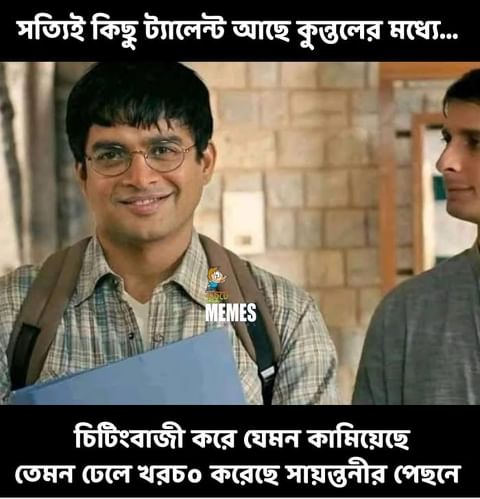
Text: সত্যিই কিছু ট্যালেন্ট আছে কুন্তলের মধ্যে .. চিটিংবাজী করে যেমন কামিয়েছে তেমন ঢেলে খরচ করেছে সায়ন্তনীর পেছনে
Label: Hate
Hate category: Political
Targeted group: Organization